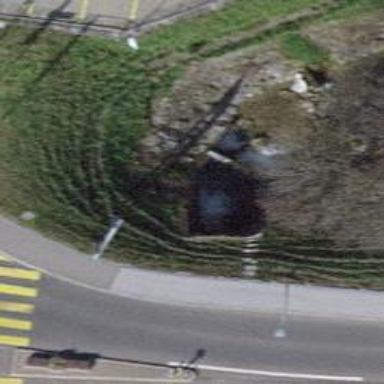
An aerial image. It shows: Tunnel.